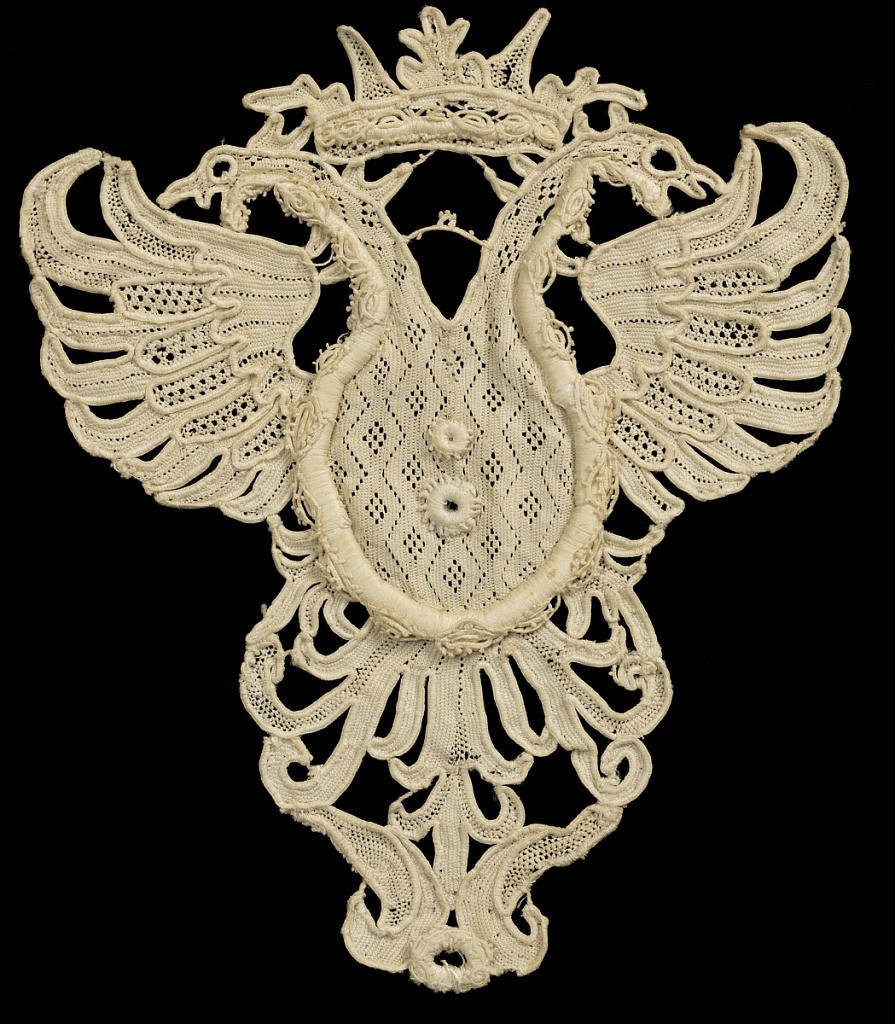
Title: Ornament
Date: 17th century
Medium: linen Technique: needle lace
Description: Raised needle lace in a design of a double-headed eagle with a crown.